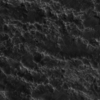
Label: not_dusty